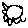
Label: sun